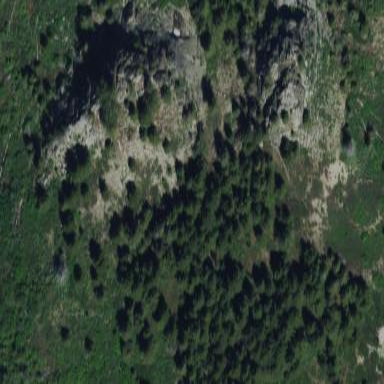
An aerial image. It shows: Landscape of bare rock.